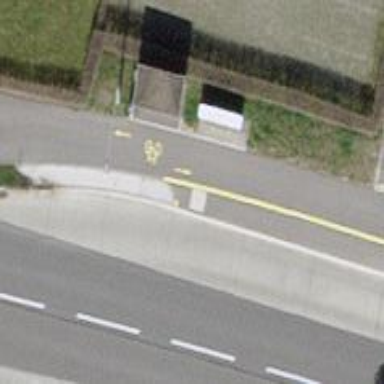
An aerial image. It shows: Platform for public transport with shelter.